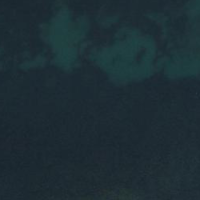
EUNIS habitat code: 14
Species observed at this site:
Tinca tinca
Cygnus olor